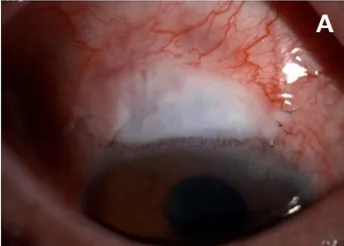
Clinical presentations of a patient (patient six in Supplemental Table 1) with peripheral anterior synechiae (PAS) after CLASS. (A) Slit-lamp examination (DC-4, Topcon Corporation, magnification 16X) of a 61-year-old male patient at 3 weeks after CLASS.
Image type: ophthalmic_imaging (slit_lamp_photograph)